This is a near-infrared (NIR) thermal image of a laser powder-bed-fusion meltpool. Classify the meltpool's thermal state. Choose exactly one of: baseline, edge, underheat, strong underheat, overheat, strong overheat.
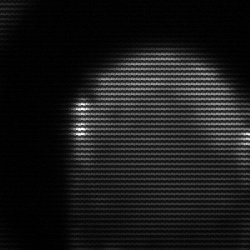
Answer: edge